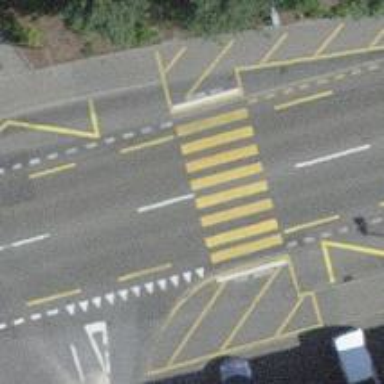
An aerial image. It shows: Pedestrian crossing with zebra markings on the footway.